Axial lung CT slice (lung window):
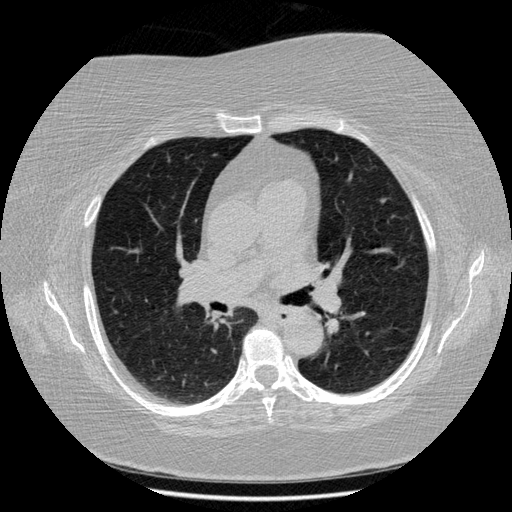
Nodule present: no